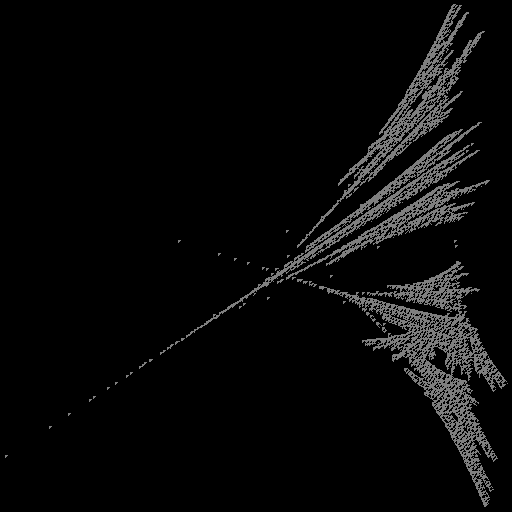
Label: ginkgo